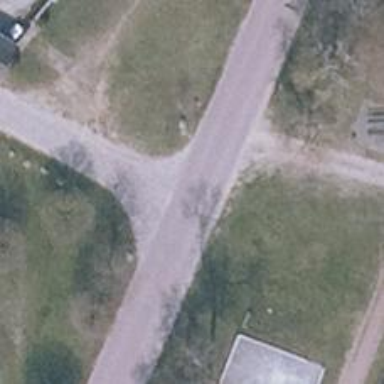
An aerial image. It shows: Secondary road.